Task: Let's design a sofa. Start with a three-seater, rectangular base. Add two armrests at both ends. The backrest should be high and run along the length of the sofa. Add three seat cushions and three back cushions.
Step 53:
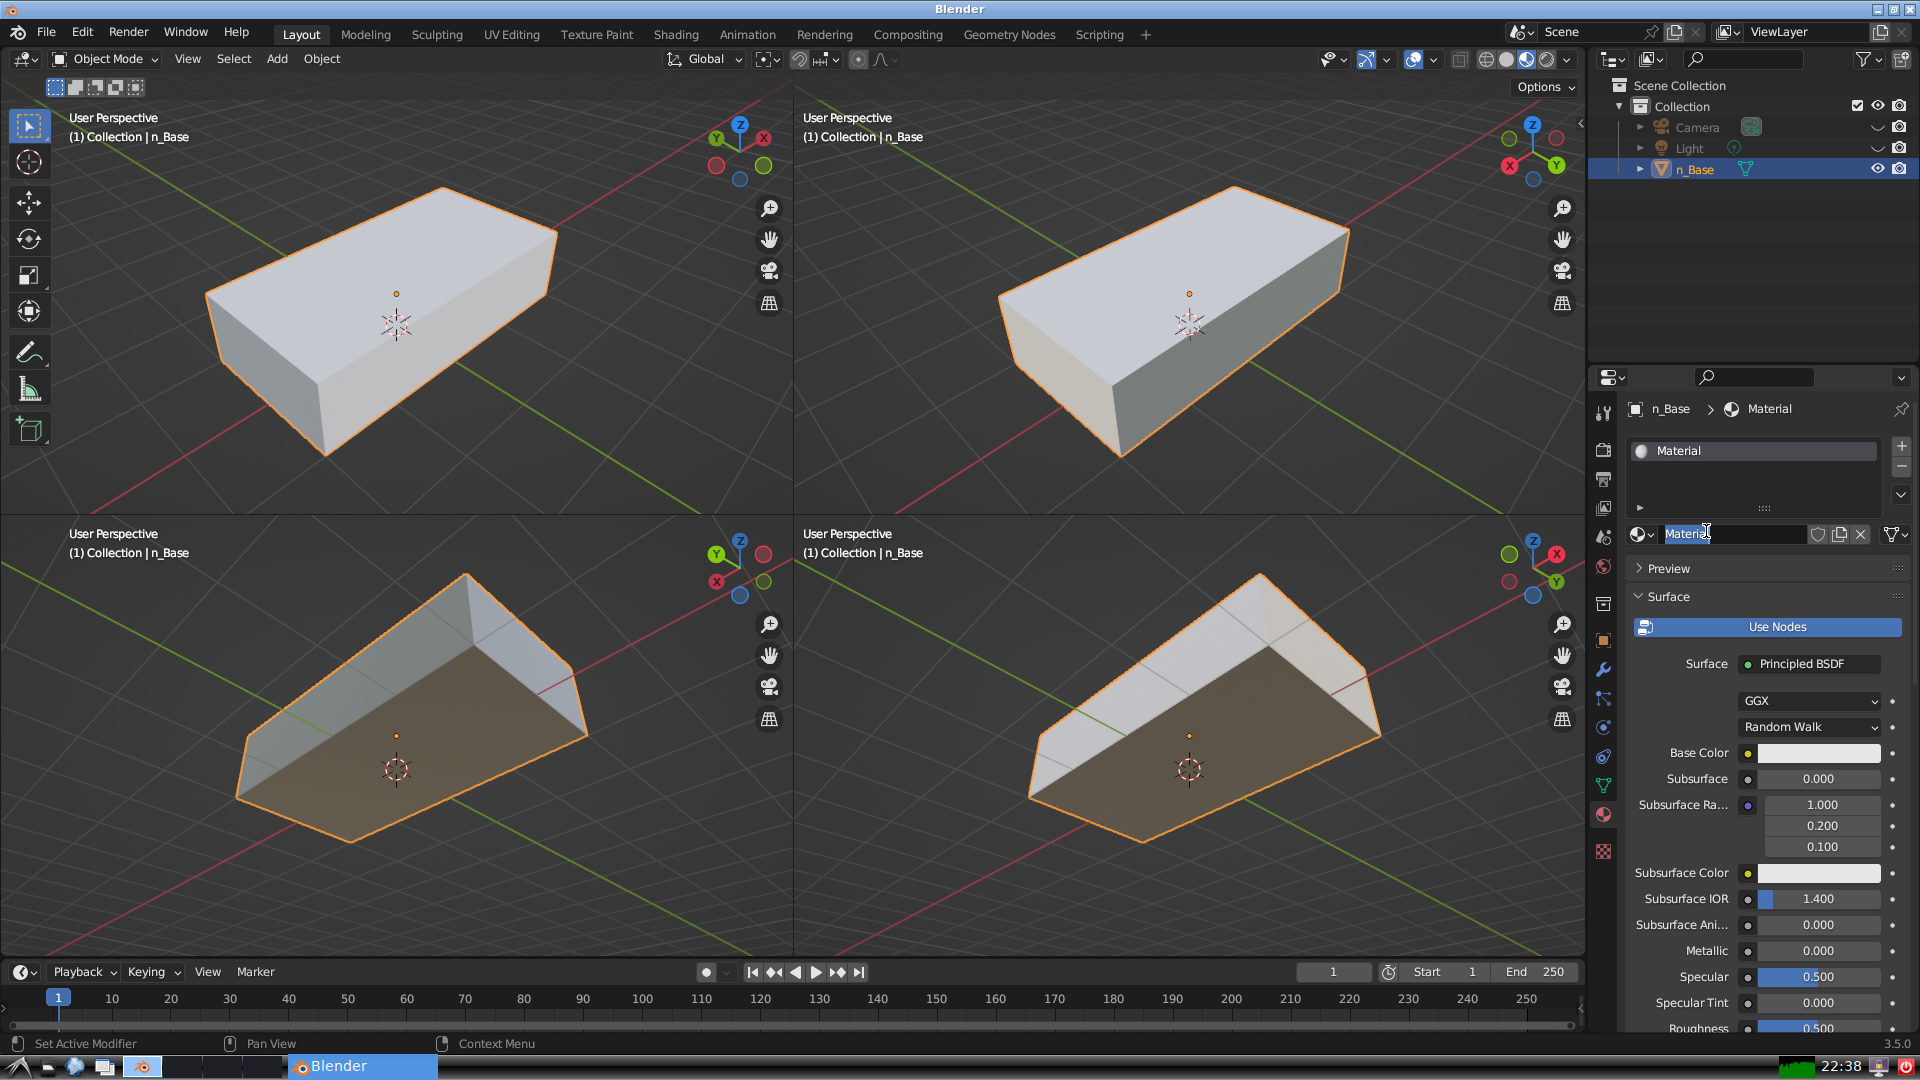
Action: input_text: n_Sofa Color